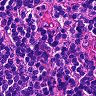
Metastatic tissue present: no